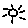
Label: sun